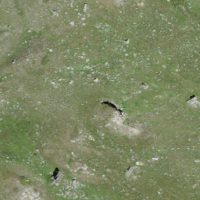
EUNIS habitat code: 26
Species observed at this site:
Saxifraga paniculata